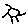
Label: sun